Field crop: maize
Growth stage: 2
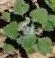
Species: chenopodium